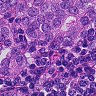
Metastatic tissue present: yes